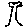
Label: tree